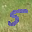
Label: 5